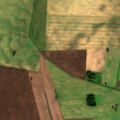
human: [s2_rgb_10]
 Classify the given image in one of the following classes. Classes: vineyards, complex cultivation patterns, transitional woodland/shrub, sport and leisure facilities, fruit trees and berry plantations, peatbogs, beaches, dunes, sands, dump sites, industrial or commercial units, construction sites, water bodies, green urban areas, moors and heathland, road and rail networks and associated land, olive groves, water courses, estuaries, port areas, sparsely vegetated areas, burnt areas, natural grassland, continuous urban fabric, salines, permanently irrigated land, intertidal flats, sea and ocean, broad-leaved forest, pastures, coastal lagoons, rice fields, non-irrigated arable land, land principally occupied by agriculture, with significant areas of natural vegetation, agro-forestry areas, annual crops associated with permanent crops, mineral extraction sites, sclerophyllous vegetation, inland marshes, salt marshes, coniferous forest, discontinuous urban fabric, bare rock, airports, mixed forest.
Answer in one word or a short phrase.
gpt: non-irrigated arable land